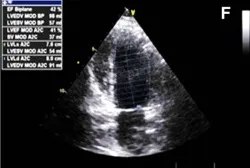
Two-dimensional transthoracic echocardiography 1 week before the radiotherapy course , illustrating the normal thickness of the left, and ,right ventricular walls,. (E) A4C view in the end-systole.
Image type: radiology (ultrasound)